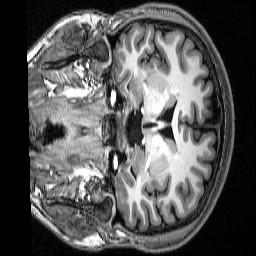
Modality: T1w
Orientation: coronal
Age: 22
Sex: male
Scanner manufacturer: siemens
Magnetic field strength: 3 T
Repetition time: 2.53 s
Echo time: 0.00339 s